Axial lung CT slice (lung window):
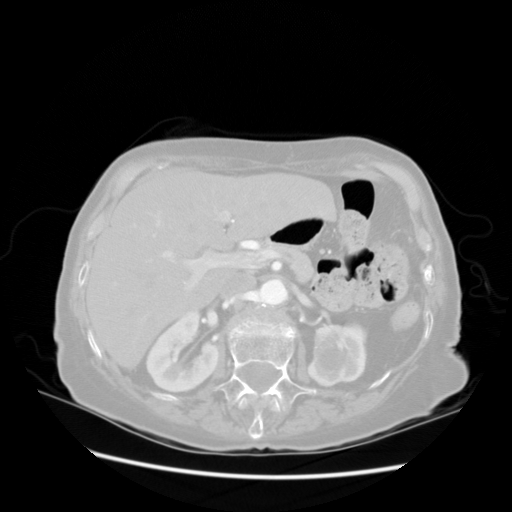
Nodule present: no